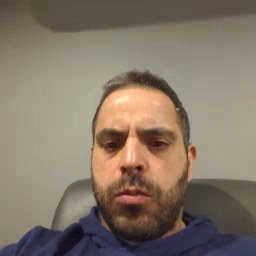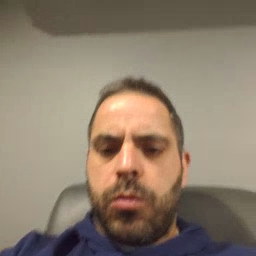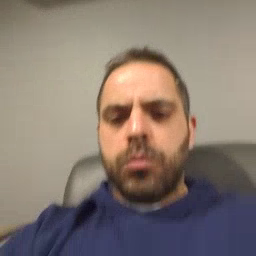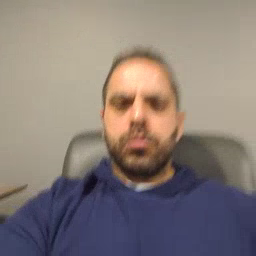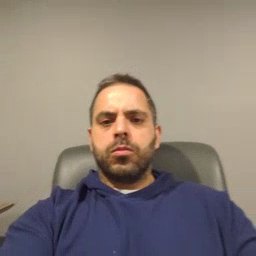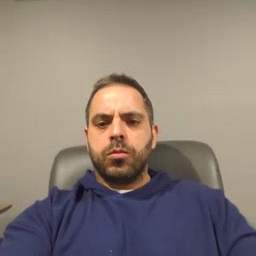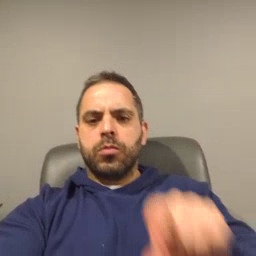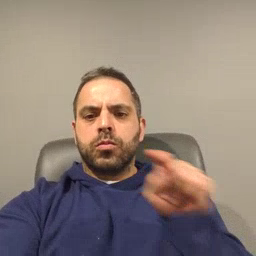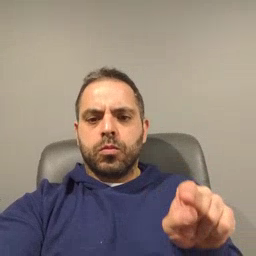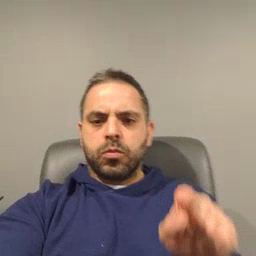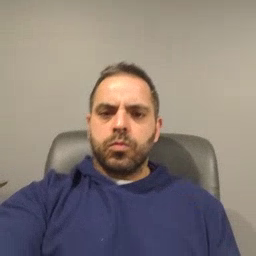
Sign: hesheit